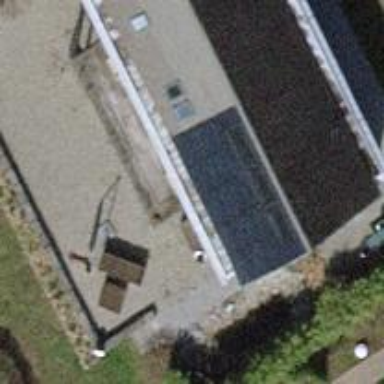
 consisting of solar photovoltaic panels."